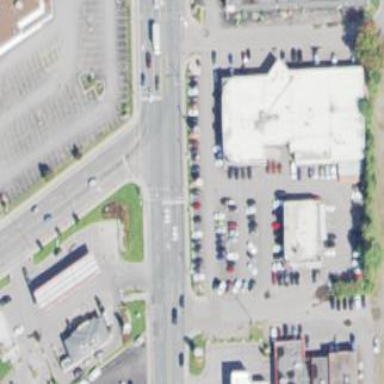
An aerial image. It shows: Retail area.